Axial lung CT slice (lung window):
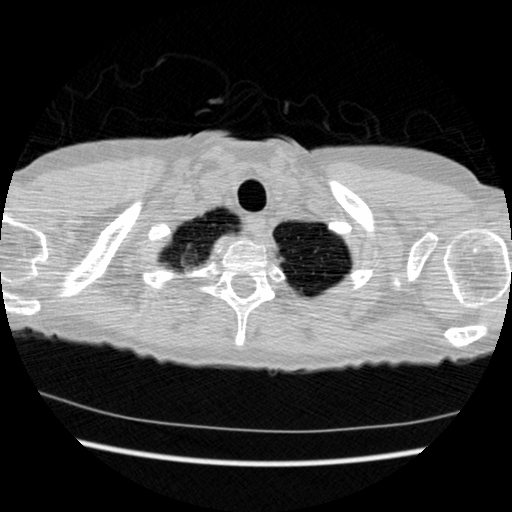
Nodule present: no